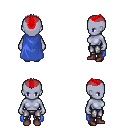
a pixel art fantasy rpg character, female body template, dark elf, purple skin, blue cape, metal pants, red short mohawk hairstyle, maroon shoes, four views (front, back, left, right), 2x2 character sprite sheet, small pixel art, hard edges, no anti-aliasing